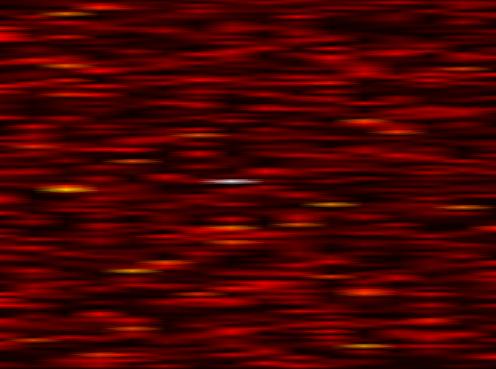
Label: UFMC